Interaction volume radius: 5 \u00c5
Interaction volume height: 30 \u00c5
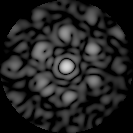
Disorder parameter: 0.691